Question: How can I center a 'div' that is holding other elements. As default it seems that the 'div' has the width of its parent tag, in this case 'body'. What I want to do is center the 'div', do I need to set the width of it myself pixel by pixel? or is there an easier way of doing this.
Image of what Im talking about
In the picture you can see Ive set the width of 'div #container' to '250px' to center it with 'margin: 0 auto;' but now its bigger than 'table' which means the children of '#container' isn't in the exact center.
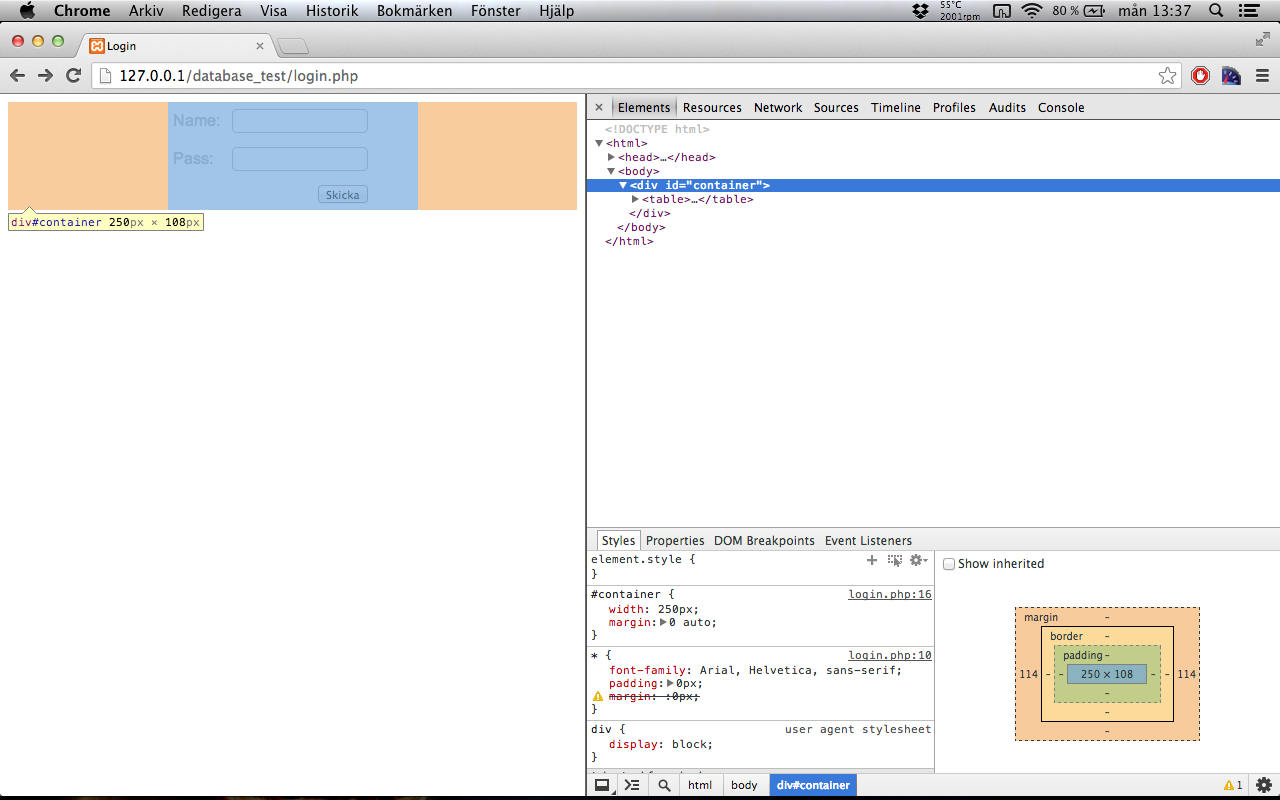
Answer: <URL>
'''
<div id="container">
</div>
'''
'''
#container{
display:table;
margin:0 auto;
}
'''
---
<URL>
'''
<div id="container">
<span id="form">
</span>
</div>
'''
'''
#container{
text-align:center;
}
#form{
display:inline-block;
text-align:left;
}
'''